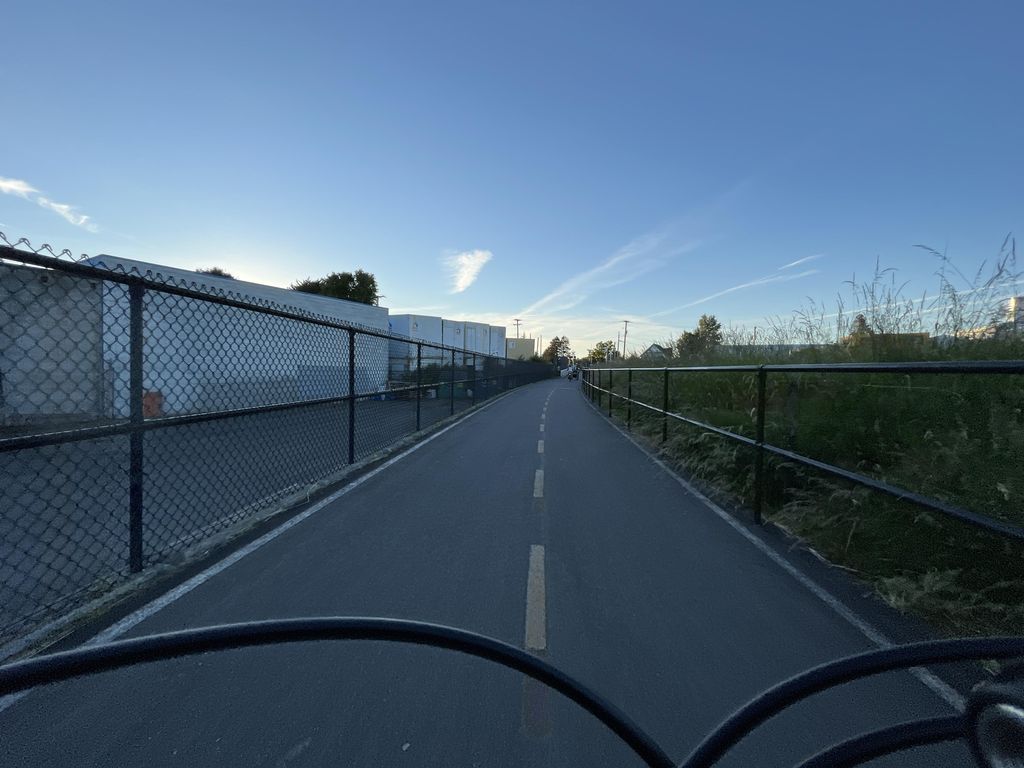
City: victoria